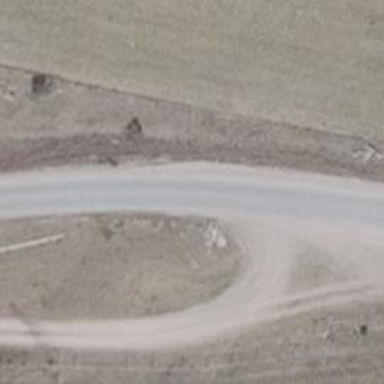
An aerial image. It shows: Service road with concrete surface.